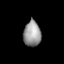
Tissue: lung
Cell type: Epithelial cells
Senescence score: 0.2161
Nuclear area (px): 435
Mean DAPI intensity: 151.669